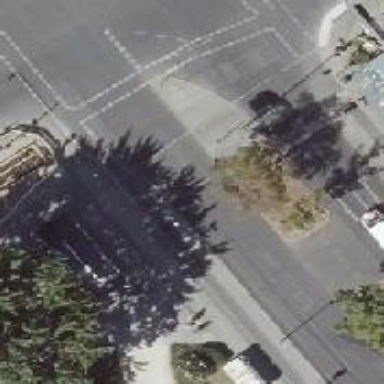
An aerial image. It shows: Footway crossing with traffic signals and island.